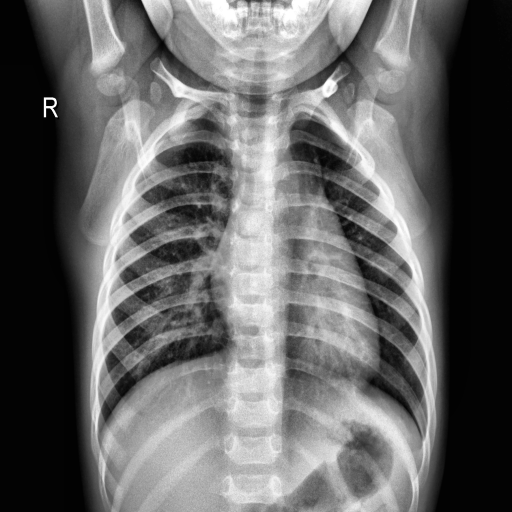
Finding: NORMAL